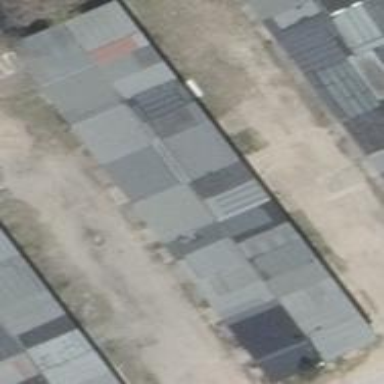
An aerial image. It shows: Group of garages.